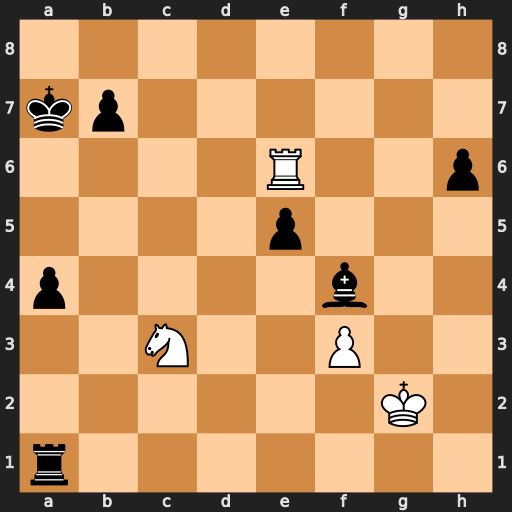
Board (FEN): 8/kp6/4R2p/4p3/p4b2/2N2P2/6K1/r7
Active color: w
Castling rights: -
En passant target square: -
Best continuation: Nb5+ Kb8 Re8#